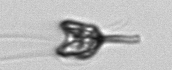
Label: Pyramimonas_longicauda